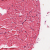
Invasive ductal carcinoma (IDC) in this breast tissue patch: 0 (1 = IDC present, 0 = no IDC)